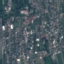
Land use / land cover class: Residential